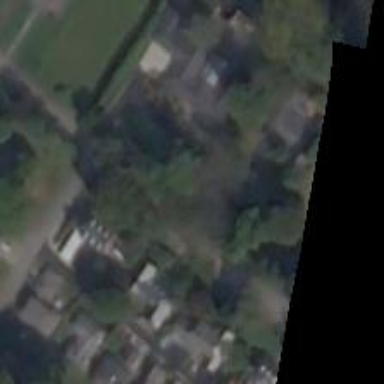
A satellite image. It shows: Driveway.